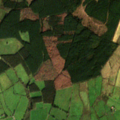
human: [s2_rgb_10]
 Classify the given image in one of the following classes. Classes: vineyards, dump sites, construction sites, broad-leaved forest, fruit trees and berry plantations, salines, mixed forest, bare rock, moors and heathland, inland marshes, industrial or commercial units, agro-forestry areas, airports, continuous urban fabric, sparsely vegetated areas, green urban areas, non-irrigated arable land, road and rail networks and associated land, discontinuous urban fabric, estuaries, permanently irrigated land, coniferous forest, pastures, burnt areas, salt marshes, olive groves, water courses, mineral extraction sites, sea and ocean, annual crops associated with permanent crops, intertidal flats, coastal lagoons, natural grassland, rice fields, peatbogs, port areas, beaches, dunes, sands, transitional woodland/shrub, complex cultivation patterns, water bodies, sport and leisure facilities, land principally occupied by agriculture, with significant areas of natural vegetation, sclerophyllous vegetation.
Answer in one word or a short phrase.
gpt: pastures, coniferous forest, transitional woodland/shrub